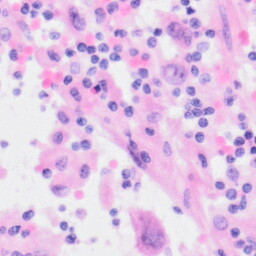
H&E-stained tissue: Kidney